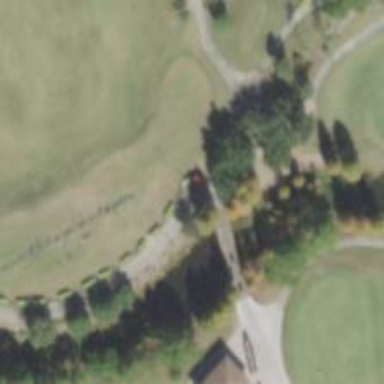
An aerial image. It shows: Service road that includes bridge over golf cart path.